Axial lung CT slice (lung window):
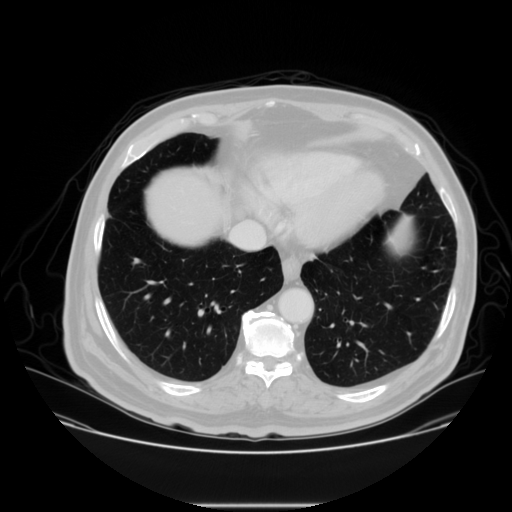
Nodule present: no